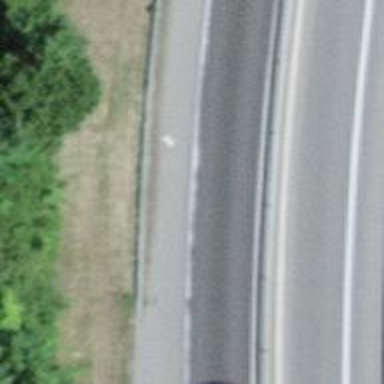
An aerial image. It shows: Primary road with asphalt surface.